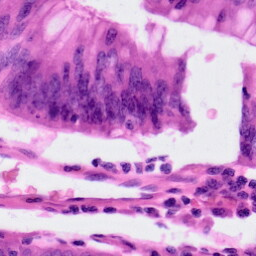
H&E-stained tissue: Colon